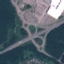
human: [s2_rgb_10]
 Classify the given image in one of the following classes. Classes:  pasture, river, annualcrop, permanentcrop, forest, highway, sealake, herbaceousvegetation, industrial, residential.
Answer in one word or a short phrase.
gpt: Highway